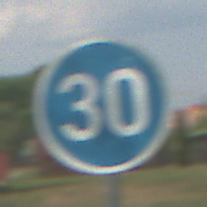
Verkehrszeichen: VorgeschriebeneMindestgeschwindigkeit
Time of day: MorningAfternoon
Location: Outdoor (Nature)
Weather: PartlyCloudy
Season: NotSpecified
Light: Natural